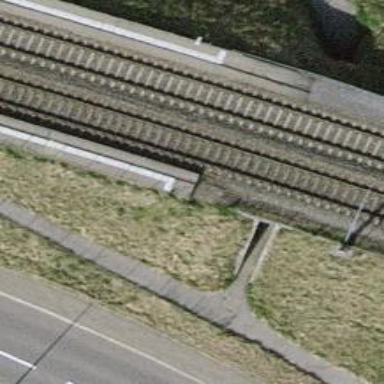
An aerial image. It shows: Embankment has been constructed as man-made feature.